Question: Count the number of objects in the diagram.
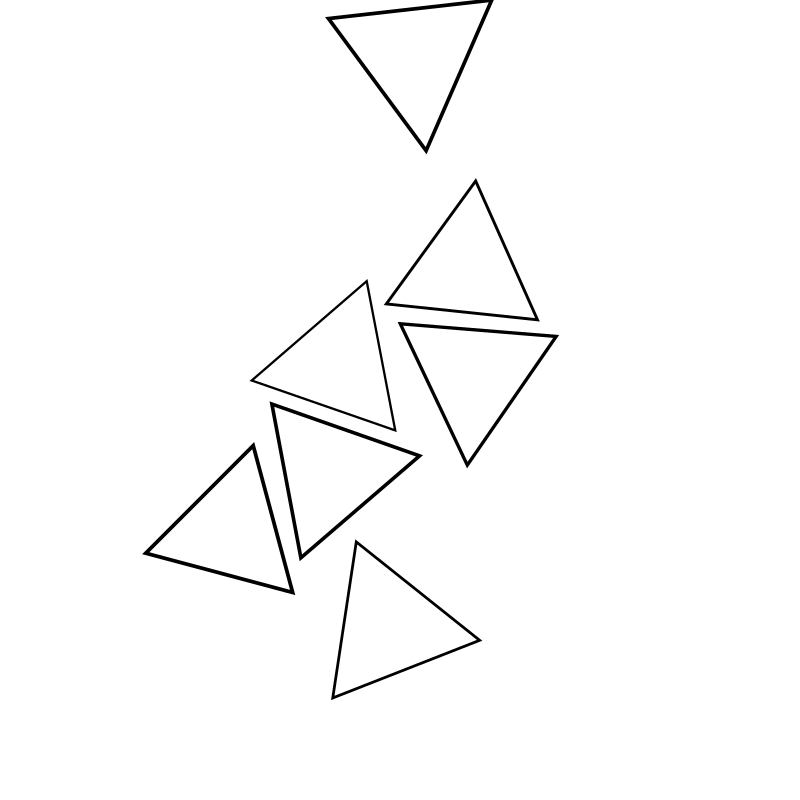
Answer: 7